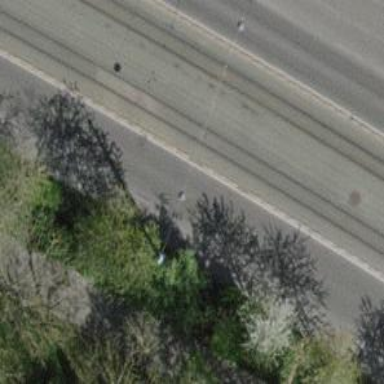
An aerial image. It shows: Secondary road with asphalt surface and cycle track on the right side.